Interaction volume radius: 5 \u00c5
Interaction volume height: 10 \u00c5
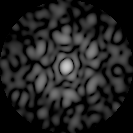
Disorder parameter: 0.7529